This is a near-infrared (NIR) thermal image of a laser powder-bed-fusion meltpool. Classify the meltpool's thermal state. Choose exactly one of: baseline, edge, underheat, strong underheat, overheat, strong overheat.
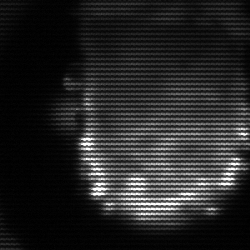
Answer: baseline